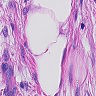
Metastatic tissue present: yes